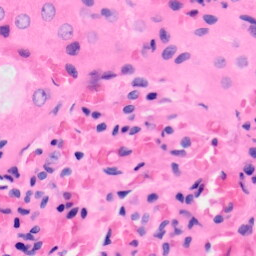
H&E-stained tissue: Kidney